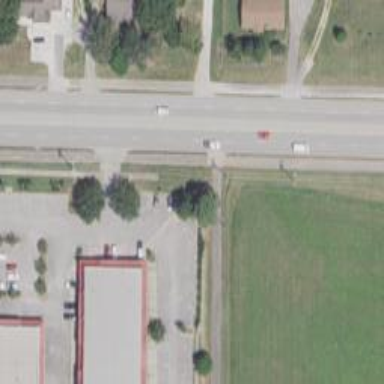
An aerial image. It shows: Unmarked road crossing.